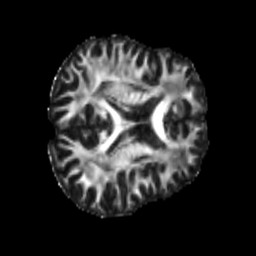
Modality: FA
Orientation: axial
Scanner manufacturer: siemens
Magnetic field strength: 3 T
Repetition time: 4 s
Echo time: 0.0594 s